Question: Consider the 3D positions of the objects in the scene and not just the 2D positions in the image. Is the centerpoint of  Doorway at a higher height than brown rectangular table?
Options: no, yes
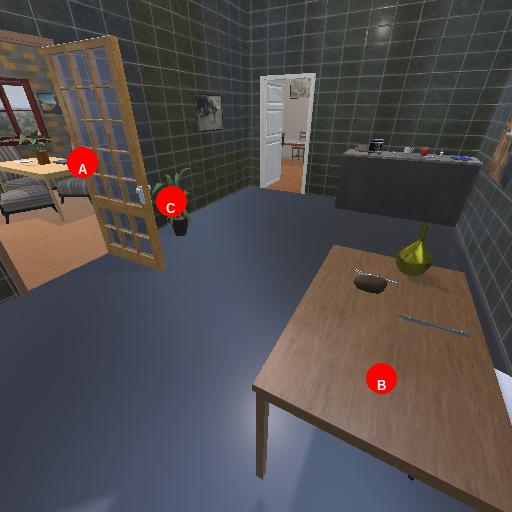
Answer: no